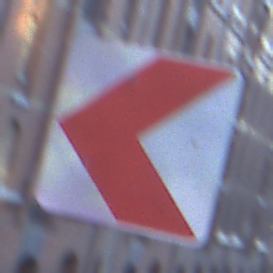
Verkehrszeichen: RichtungstafelnInKurvenKleinRechts
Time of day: SunriseSunset
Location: Outdoor (Urban)
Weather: Clear
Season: NotSpecified
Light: Natural